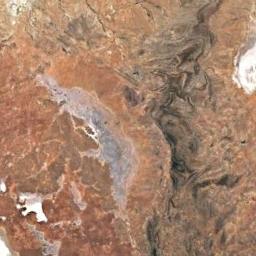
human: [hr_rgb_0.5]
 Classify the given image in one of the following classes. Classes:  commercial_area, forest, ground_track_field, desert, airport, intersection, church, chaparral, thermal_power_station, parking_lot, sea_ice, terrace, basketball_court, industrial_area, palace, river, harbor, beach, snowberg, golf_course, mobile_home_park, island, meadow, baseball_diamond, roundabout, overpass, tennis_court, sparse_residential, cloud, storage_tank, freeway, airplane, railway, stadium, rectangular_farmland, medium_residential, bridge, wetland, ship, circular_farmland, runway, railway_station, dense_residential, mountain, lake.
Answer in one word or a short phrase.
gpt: desert